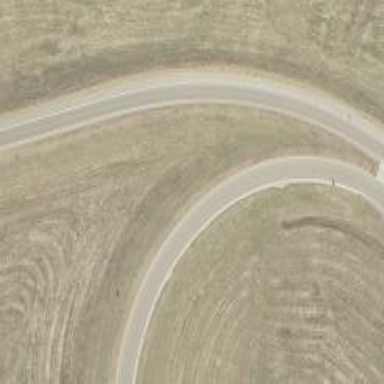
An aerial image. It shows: Asphalt trunk link road.